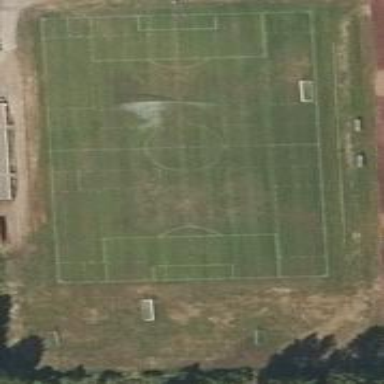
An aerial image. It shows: Grass pitch designated for soccer.